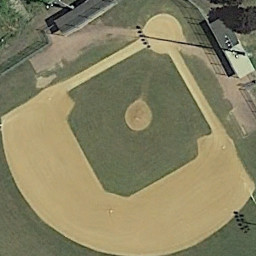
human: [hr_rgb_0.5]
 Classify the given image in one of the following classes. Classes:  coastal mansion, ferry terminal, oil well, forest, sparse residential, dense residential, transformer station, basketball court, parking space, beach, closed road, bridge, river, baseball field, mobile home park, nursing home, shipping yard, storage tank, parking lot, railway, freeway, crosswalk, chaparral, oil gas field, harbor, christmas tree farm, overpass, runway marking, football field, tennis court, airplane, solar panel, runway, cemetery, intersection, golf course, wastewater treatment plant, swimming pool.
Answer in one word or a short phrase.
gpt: baseball field